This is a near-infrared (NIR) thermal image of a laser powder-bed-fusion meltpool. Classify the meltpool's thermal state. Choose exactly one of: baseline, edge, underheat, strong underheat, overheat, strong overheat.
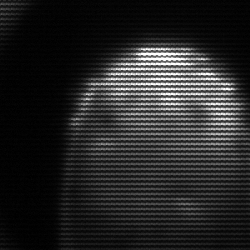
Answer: edge